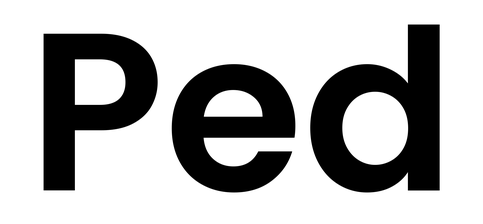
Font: Poppins-SemiBold